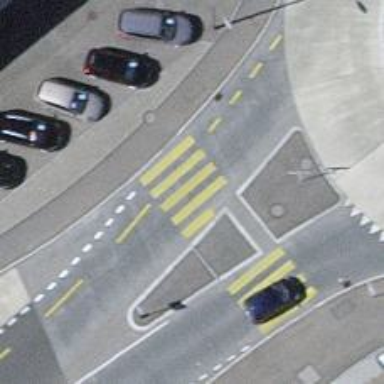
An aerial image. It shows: Footway with zebra crossing.